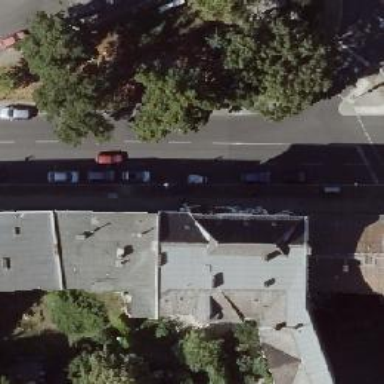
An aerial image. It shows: Convenience shop.